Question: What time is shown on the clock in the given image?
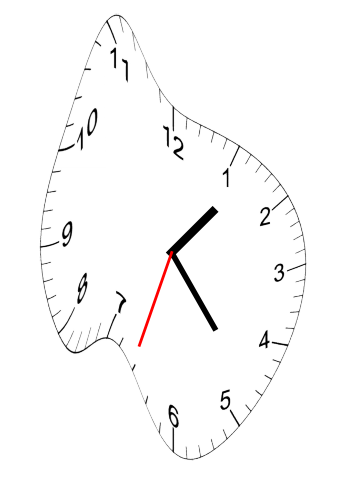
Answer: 01:23:33